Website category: sports
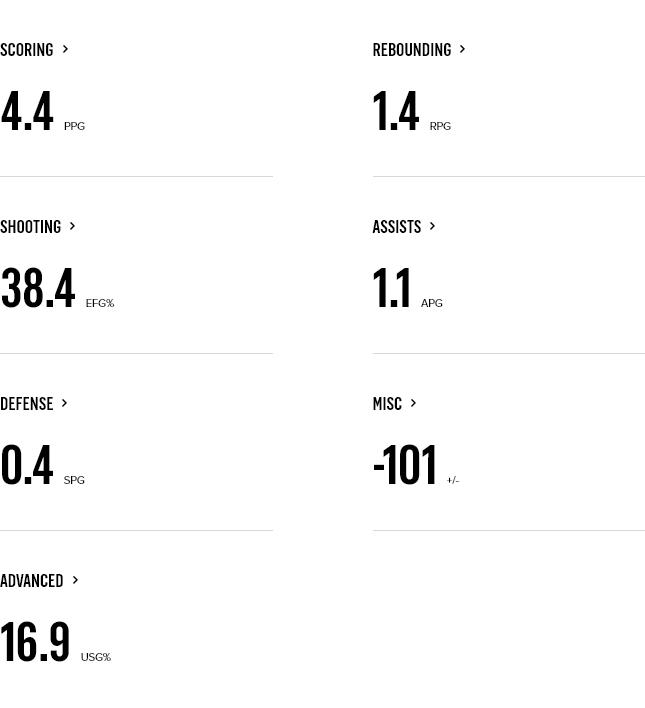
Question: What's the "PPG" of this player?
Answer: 4.4

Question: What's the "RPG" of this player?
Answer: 1.4

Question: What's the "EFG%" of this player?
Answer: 38.4

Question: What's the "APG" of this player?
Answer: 1.1

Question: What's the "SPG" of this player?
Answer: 0.4

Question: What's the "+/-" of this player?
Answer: -101

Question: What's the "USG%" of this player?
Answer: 16.9

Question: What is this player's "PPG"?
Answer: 4.4

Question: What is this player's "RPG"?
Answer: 1.4

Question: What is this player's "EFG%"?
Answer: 38.4

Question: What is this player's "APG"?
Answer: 1.1

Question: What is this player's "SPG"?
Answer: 0.4

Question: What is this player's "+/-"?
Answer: -101

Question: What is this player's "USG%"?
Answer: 16.9

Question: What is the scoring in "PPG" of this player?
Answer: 4.4

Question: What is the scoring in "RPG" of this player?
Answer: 1.4

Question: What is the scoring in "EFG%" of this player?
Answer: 38.4

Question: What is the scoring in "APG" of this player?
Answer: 1.1

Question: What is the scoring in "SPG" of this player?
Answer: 0.4

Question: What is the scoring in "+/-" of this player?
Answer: -101

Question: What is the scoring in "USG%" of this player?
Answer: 16.9

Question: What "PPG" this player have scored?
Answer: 4.4

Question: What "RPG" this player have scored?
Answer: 1.4

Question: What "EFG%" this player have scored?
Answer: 38.4

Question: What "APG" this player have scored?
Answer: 1.1

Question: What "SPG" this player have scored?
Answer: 0.4

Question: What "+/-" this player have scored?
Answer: -101

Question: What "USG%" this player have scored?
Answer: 16.9

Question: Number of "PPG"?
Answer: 4.4

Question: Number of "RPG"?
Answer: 1.4

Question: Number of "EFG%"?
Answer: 38.4

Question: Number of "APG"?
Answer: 1.1

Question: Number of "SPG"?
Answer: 0.4

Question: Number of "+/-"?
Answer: -101

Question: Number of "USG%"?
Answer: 16.9

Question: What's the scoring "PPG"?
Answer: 4.4

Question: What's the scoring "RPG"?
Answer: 1.4

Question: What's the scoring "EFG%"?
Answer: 38.4

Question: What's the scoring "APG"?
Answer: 1.1

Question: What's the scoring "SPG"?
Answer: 0.4

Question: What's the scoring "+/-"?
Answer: -101

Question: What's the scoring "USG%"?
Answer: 16.9